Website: lowes
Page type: payment
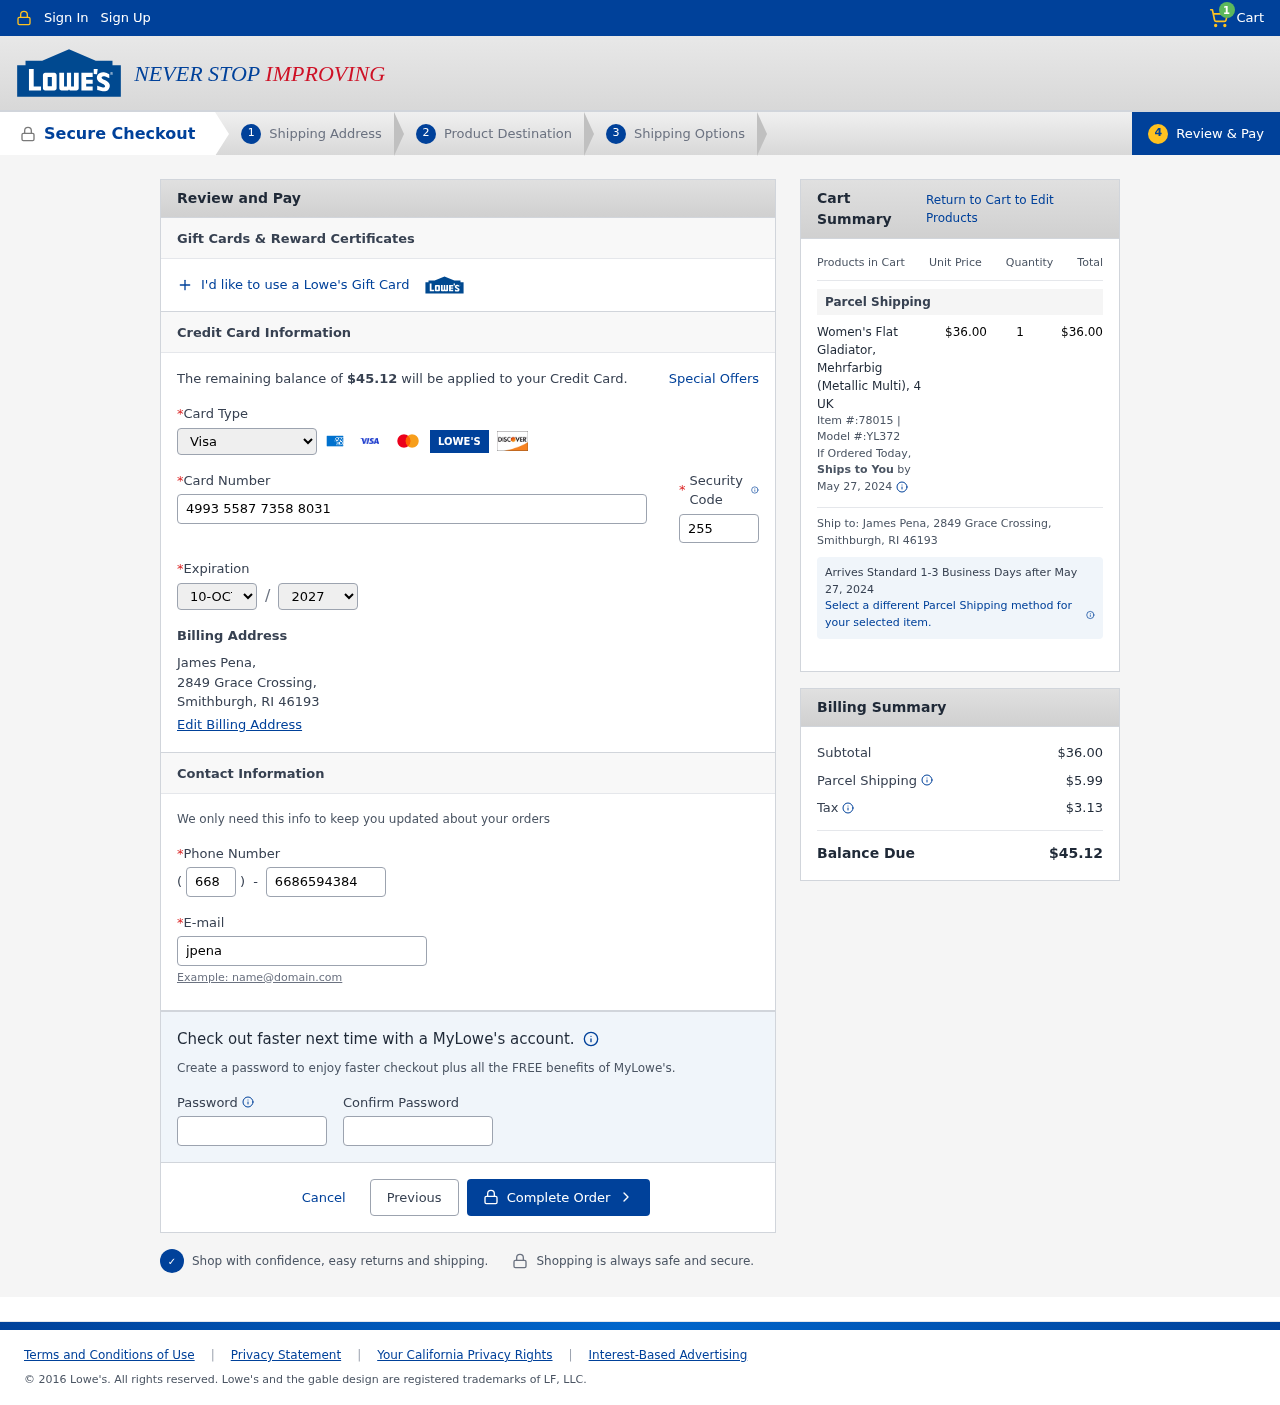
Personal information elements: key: PII_CARD_CVV
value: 255
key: PII_CARD_EXPIRY_MONTH
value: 10
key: PII_CARD_EXPIRY_YEAR
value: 27
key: PII_CARD_NUMBER
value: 4993 5587 7358 8031
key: PII_CARD_TYPE
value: Visa
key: PII_CITY_STATE_ZIP
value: Smithburgh, RI 46193
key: PII_EMAIL
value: jpena@gmail.com
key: PII_FULLNAME
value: James Pena,
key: PII_PHONE
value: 6686594384
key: PII_PHONE_AREA
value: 668
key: PII_STREET
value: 2849 Grace Crossing
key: PII_STREET
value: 2849 Grace Crossing,
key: PII_FULLNAME2
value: James Pena
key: PII_CITY
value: Smithburgh
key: PII_STATE_ABBR
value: RI
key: PII_POSTCODE
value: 46193
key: PII_POSTCODE_FULL
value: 46193
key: PII_CITY_STATE
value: Smithburgh, RI
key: PII_POSTCODE_NUMERIC
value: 46193
Product elements: key: PRODUCT1_NAME
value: Women's Flat Gladiator, Mehrfarbig (Metallic Multi), 4 UK
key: PRODUCT1_PRICE
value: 36
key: PRODUCT1_QUANTITY
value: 1
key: PRODUCT1_ITEM
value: Item #:78015
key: PRODUCT1_MODEL
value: Model #:YL372
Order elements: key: ORDER_NUM_ITEMS
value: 1
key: ORDER_TOTAL
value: $45.12
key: ORDER_SHIPPING_DATE
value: May 27, 2024
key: ORDER_SUBTOTAL
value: $36.00
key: ORDER_SHIPPING_DATE2
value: May 27, 2024
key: ORDER_SHIPPING_COST
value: $5.99
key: ORDER_TAX
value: $3.13